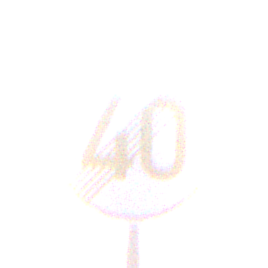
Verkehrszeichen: EndeGeschwindigkeit40
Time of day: SunriseSunset
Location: Outdoor (Nature)
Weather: Clear
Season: NotSpecified
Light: Natural